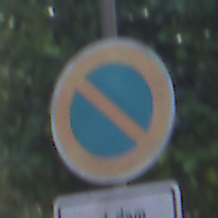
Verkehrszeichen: EingeschraenktesHalteverbot
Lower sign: SonstigeBeschraenkungen5
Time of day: MorningAfternoon
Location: Outdoor (Suburban)
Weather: PartlyCloudy
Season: NotSpecified
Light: Natural